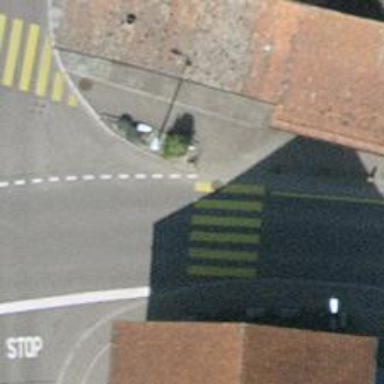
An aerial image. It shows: Marked road crossing.